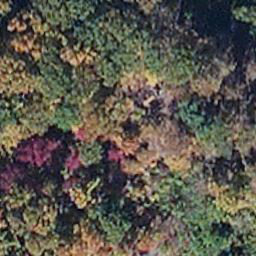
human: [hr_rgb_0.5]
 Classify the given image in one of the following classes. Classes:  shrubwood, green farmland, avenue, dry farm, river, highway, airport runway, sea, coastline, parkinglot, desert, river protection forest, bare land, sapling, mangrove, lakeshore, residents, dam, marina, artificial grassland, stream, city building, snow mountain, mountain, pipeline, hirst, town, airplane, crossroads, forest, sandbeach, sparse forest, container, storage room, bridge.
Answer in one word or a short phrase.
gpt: mangrove